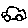
Label: car